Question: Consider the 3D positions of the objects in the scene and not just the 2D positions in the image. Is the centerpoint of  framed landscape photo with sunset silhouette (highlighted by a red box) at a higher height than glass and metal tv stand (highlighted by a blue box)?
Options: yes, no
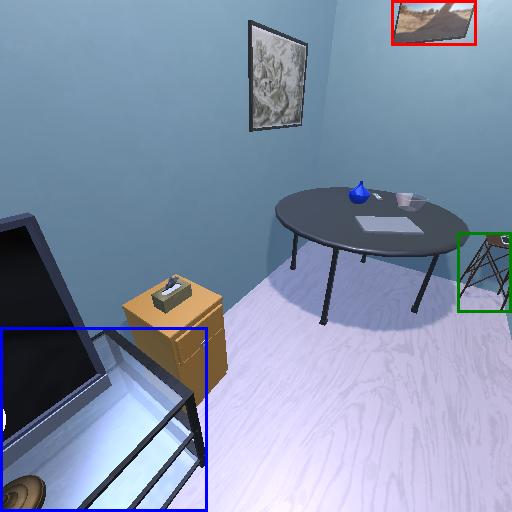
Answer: yes